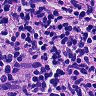
Metastatic tissue present: yes